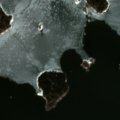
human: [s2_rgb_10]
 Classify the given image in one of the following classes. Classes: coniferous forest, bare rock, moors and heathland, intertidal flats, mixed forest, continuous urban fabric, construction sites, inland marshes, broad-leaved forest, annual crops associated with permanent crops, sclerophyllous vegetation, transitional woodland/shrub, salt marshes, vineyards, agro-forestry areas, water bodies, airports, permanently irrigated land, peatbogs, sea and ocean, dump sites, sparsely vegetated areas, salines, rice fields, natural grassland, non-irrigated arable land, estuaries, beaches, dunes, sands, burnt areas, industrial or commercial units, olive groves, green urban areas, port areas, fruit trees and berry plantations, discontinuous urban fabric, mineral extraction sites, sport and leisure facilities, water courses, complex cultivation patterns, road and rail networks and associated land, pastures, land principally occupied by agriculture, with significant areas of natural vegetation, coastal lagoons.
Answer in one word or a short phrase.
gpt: sea and ocean